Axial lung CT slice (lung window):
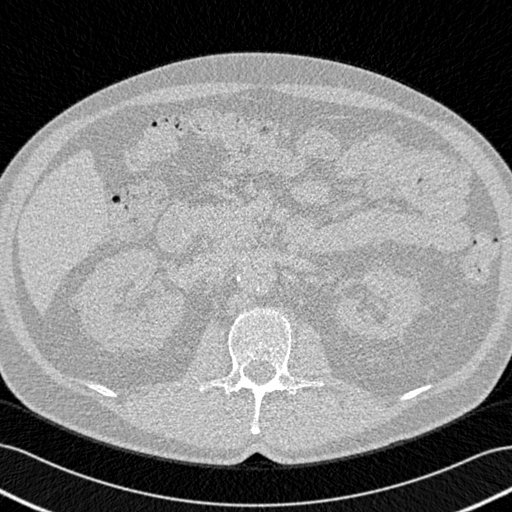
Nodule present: no